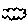
Label: cloud